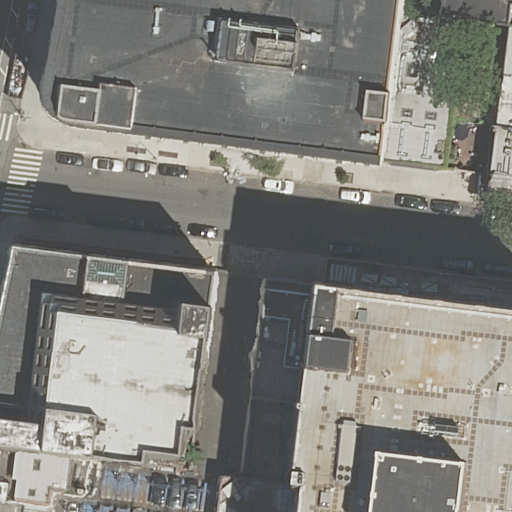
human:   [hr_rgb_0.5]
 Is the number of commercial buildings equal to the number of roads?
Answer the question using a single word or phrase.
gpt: no

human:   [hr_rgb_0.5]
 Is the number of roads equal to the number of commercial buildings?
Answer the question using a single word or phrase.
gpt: no

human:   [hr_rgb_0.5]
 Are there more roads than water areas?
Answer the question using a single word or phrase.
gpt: yes

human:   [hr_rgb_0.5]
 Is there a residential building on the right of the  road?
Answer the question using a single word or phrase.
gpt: yes

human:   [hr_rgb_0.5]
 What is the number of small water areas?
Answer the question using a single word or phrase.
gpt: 0

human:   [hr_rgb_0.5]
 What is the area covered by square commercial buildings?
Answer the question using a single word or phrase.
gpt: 0m2

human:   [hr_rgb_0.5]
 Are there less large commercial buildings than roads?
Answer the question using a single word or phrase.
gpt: yes

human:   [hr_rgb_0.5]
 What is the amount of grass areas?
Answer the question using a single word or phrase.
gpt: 0

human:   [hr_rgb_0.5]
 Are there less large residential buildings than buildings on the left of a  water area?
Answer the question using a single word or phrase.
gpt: no

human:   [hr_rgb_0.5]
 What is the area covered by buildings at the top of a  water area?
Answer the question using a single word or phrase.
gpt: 0m2

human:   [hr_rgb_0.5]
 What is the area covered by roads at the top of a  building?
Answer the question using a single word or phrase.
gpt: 0m2

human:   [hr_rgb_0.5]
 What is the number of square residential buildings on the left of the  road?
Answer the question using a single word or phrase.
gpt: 0

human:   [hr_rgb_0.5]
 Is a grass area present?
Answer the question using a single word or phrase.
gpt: no

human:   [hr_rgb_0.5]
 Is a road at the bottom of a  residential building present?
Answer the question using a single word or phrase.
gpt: yes

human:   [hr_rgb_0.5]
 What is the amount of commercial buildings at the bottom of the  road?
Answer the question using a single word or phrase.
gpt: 0

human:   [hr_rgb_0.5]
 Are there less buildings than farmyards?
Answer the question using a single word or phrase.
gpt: no

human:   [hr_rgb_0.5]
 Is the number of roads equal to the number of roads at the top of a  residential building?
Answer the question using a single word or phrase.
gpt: yes

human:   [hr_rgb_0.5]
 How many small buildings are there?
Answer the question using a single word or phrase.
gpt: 5

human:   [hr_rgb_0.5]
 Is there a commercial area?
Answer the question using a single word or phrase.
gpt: no

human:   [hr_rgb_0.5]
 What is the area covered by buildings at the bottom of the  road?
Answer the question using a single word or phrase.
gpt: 4066m2

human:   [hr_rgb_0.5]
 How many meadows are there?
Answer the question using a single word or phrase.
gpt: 0

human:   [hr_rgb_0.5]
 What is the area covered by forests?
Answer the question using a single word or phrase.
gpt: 0m2

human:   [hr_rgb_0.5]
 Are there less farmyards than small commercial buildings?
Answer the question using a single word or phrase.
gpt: no

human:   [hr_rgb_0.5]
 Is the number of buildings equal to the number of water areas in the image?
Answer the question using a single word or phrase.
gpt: no

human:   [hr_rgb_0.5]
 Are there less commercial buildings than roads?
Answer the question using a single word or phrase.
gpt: yes

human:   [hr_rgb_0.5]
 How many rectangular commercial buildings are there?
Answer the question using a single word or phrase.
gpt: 0

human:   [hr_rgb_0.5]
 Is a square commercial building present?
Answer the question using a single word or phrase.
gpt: no

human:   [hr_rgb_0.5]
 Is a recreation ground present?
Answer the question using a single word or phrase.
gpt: no

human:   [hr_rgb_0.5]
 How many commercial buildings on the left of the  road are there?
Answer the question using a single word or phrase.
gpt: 0

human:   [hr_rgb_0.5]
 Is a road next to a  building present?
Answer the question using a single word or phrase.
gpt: yes

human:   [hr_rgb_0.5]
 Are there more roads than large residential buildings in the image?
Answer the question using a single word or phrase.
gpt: no

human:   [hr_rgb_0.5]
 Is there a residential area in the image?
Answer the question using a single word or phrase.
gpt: no

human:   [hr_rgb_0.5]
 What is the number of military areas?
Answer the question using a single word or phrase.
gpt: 0

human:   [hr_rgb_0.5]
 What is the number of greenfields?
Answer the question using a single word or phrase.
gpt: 0

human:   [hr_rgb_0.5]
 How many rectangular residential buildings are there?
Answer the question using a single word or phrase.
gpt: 9

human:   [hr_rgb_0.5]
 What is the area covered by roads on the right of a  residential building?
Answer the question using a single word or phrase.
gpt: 0m2